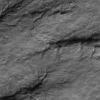
Label: not_dusty